Question: I have table with records ''username'' and ''balance''. How to show 10 usernames with highest balance?
Extra: How to show but only when they have more than 1.000.000$?
My Table:

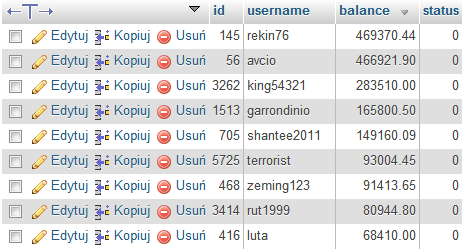
Answer: These are basic SQL statements. You probably should find a good SQL tutorial and spend some time playing with the various 'SELECT' clauses. In your case:
- Just order your results in descending 'balance' and limit to 10 records?'''
SELECT username FROM mytable ORDER BY balance DESC LIMIT 10
'''
- Add a 'WHERE' condition to filter for only those records with a balance over your specified threshold:'''
SELECT username FROM mytable WHERE balance >= <PHONE>
'''